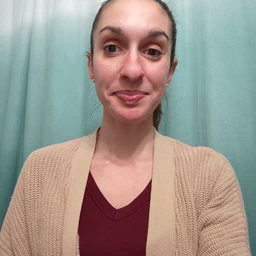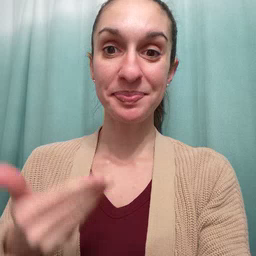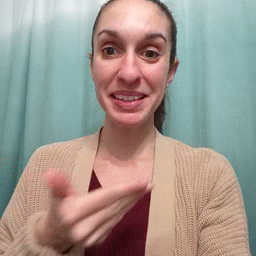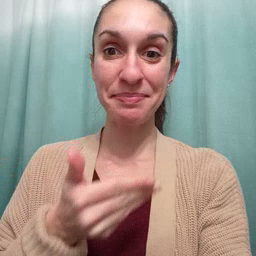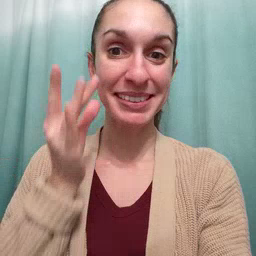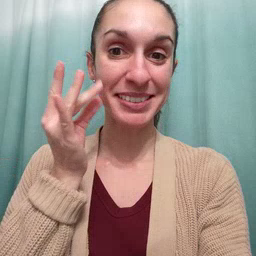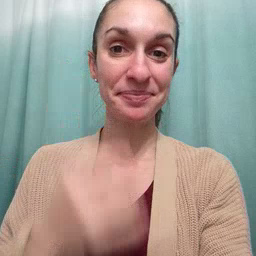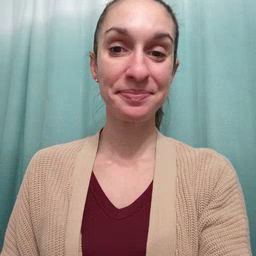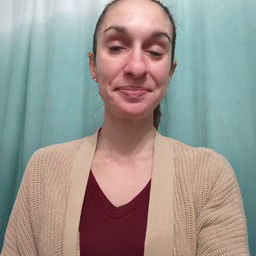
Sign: kitty